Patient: sex F, age 60
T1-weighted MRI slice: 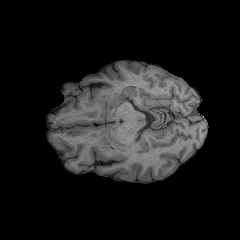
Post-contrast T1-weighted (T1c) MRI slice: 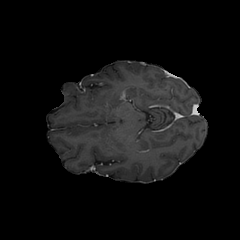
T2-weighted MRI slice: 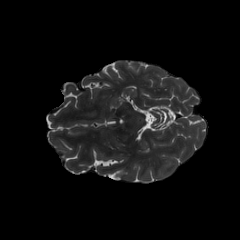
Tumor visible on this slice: no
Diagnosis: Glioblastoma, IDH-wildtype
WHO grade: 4